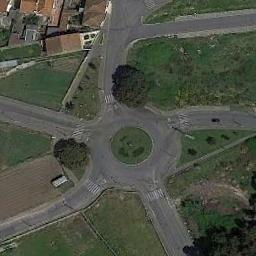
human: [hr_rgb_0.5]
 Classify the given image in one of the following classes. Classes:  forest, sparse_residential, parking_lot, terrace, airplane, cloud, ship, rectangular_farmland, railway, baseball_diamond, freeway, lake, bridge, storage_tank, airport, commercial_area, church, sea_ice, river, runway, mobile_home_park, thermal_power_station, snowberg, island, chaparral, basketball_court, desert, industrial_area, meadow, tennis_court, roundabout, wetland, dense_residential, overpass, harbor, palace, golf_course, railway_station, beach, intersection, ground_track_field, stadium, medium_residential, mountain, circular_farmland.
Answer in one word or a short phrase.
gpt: roundabout